Question:
Here is the map page I have, which shows all the users of my App. Also the images(markers) are obtained from the URL given from my server. These markers has to put inside a Drawable(a circle like image as shown). I created a circle like Bitmap from the url using Canvas.
'''
public Drawable showMe(String url)
{
Bitmap bitmap=null;
try {
URL newurl = new URL(url);
bitmap = BitmapFactory.decodeStream(newurl.openConnection().getInputStream());
} catch (MalformedURLException e) {
// TODO Auto-generated catch block
e.printStackTrace();
} catch (IOException e) {
// TODO Auto-generated catch block
e.printStackTrace();
}
bitmap=getBitmap(url);
Paint paint = new Paint();
paint.setFilterBitmap(true);
int targetWidth = 30;
int targetHeight = 30;
Bitmap targetBitmap = Bitmap.createBitmap(targetWidth, targetHeight,Bitmap.Config.ARGB_8888);
RectF rectf = new RectF(0, 0, 30, 30);
Canvas canvas = new Canvas(targetBitmap);
Path path = new Path();
path.addRoundRect(rectf, targetWidth, targetHeight, Path.Direction.CW);
canvas.clipPath(path);
canvas.drawBitmap( bitmap, new Rect(0, 0, bitmap.getWidth(), bitmap.getHeight()),
new Rect(0, 0, targetWidth, targetHeight), paint);
Matrix matrix = new Matrix();
matrix.postScale(1f, 1f);
Bitmap resizedBitmap = Bitmap.createBitmap(targetBitmap, 0, 0, 30, 30, matrix, true);
Bitmap bitmap_circle=mergeBitmaps(resizedBitmap);
BitmapDrawable bd = new BitmapDrawable(bitmap_circle);
return bd;
}
'''
The above function will create the final drawable for the marker.Also the mergeBitmaps() function merge the both the resource drawable and the bit map together..
'''
public Bitmap mergeBitmaps(Bitmap manBitmap){
try{
Bitmap markerBitmap = BitmapFactory.decodeResource( this.getResources(), R.drawable.circle_bg);
Bitmap bmOverlay = Bitmap.createBitmap(markerBitmap.getWidth(), markerBitmap.getHeight(), markerBitmap.getConfig());
Canvas canvas = new Canvas(bmOverlay);
Matrix matrix = new Matrix();
matrix.postScale(1f, 1f);
canvas.drawBitmap(markerBitmap, matrix, null);
canvas.drawBitmap(manBitmap, 5, 5, null);
return bmOverlay;
}
catch(Exception ex){
ex.printStackTrace();
return null;
}
}
'''
But the problem is, this bitmap is not best fit inside the background Drawable in order to get a feeling that both together will give a single image.
Can anyone help me ?
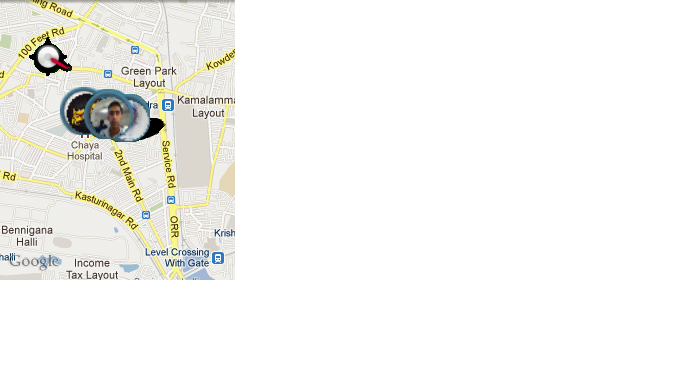
Answer: change
'''
canvas.drawBitmap(manBitmap, 5, 5, null);
'''
to smtg like
'''
canvas.drawBitmap(manBitmap, (markerBitmap.getWidth()-manbitmap.getWidth())/2,
(markerBitmap.getHeight()-manbitmap.getHeight())/2, null);
'''